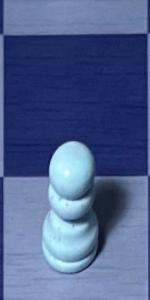
Label: Pawn_White